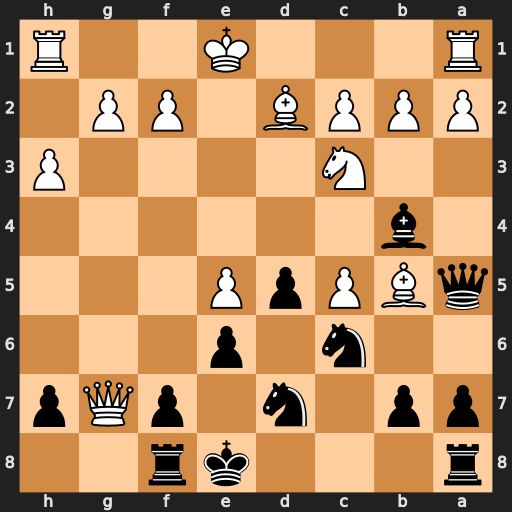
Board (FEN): r3kr2/pp1n1pQp/2n1p3/qBPpP3/1b6/2N4P/PPPB1PP1/R3K2R
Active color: b
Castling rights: KQq
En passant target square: -
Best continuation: Bxc3 Bxc3 Qxb5